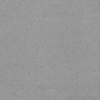
Label: dusty